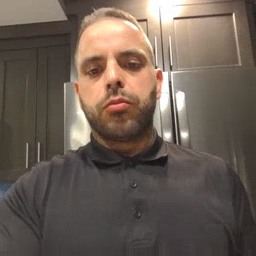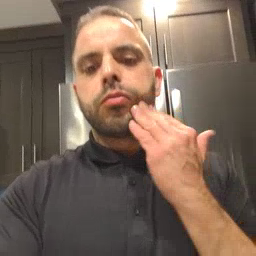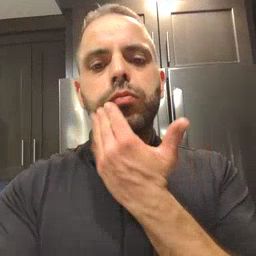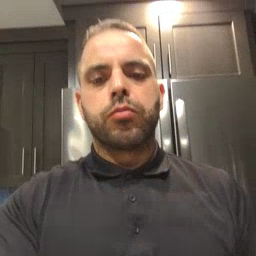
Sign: napkin